Question: I'm trying to create a simple Encryption class but the resulting string is being padded with non-ascii characters. I've tried rtrim(), converting to utf8, etc. as mentioned in some other answers. What exactly am I missing? Here is what the characters show up when pasting the results into Notepad++

Pastebin containing the characters <URL>. Appears as 't' in html, but copying that into notepad shows the random bits of data after it.
'''
class Crypter implements ICrypter {
private $Key;
private $Algo;
public function __construct($Algo = MCRYPT_BLOWFISH) {
$this->Key = substr('key', 0, mcrypt_get_key_size($Algo, MCRYPT_MODE_ECB));
$this->Algo = $Algo;
}
public function Encrypt($data) {
//$iv_size = mcrypt_get_iv_size($this->Algo, MCRYPT_MODE_ECB);
//$iv = mcrypt_create_iv($iv_size, MCRYPT_RAND);
$blocksize = mcrypt_get_block_size('blowfish', 'ecb'); // get block size
$pkcs = $blocksize - (strlen($data) % $blocksize); // get pkcs5 pad length
$data.= str_repeat(chr($pkcs), $pkcs); // append pkcs5 padding to the data
$crypt = mcrypt_encrypt($this->Algo, $this->Key, $data, MCRYPT_MODE_ECB);
return rtrim(base64_encode($crypt));
}
public function Decrypt($data) {
$crypt = base64_decode($data);
$iv_size = mcrypt_get_iv_size($this->Algo, MCRYPT_MODE_ECB);
$iv = mcrypt_create_iv($iv_size, MCRYPT_RAND);
$decrypt = mcrypt_decrypt($this->Algo, $this->Key, $crypt, MCRYPT_MODE_ECB, $iv);
return rtrim($decrypt);
}
}
'''
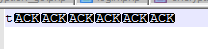
Answer: You need to handle the padding in the decryption same as the encryption. Here is a working example of your code:
'''
<?php
class Crypter{
private $Key;
private $Algo;
public function __construct($Algo = MCRYPT_BLOWFISH) {
$this->Key = substr('key', 0, mcrypt_get_key_size($Algo, MCRYPT_MODE_ECB));
$this->Algo = $Algo;
}
public function Encrypt($data) {
//$iv_size = mcrypt_get_iv_size($this->Algo, MCRYPT_MODE_ECB);
//$iv = mcrypt_create_iv($iv_size, MCRYPT_RAND);
$blocksize = mcrypt_get_block_size('blowfish', 'ecb'); // get block size
$pkcs = $blocksize - (strlen($data) % $blocksize); // get pkcs5 pad length
$data.= str_repeat(chr($pkcs), $pkcs); // append pkcs5 padding to the data
$crypt = mcrypt_encrypt($this->Algo, $this->Key, $data, MCRYPT_MODE_ECB);
return rtrim(base64_encode($crypt));
}
public function Decrypt($data) {
$crypt = base64_decode($data);
$iv_size = mcrypt_get_iv_size($this->Algo, MCRYPT_MODE_ECB);
$iv = mcrypt_create_iv($iv_size, MCRYPT_RAND);
$decrypt = mcrypt_decrypt($this->Algo, $this->Key, $crypt, MCRYPT_MODE_ECB, $iv);
$block = mcrypt_get_block_size('blowfish', 'ecb');
$pad = ord($decrypt[($len = strlen($decrypt)) - 1]);
return substr($decrypt, 0, strlen($decrypt) - $pad);
}
}
$crypter = new Crypter();
$data = "Some data to encrypt";
$encryptedData = $crypter->Encrypt($data);
$decryptedData = $crypter->Decrypt($encryptedData);
echo "Decrypted Data = [$decryptedData]
";
'''
Notice the three lines I replaced your original 'Decrypt()' return line with.